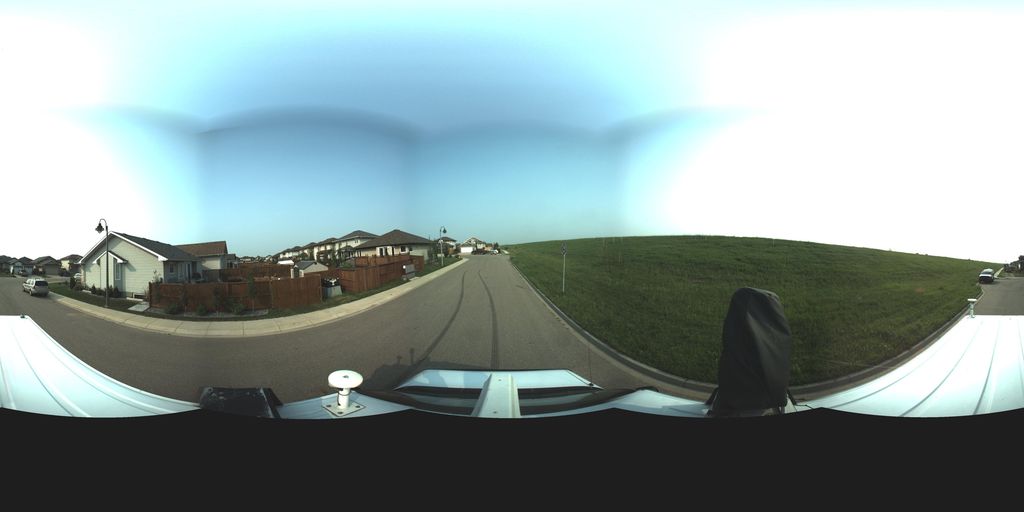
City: saskatoon